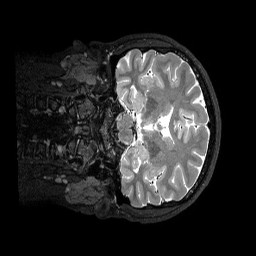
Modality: T2w
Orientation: coronal